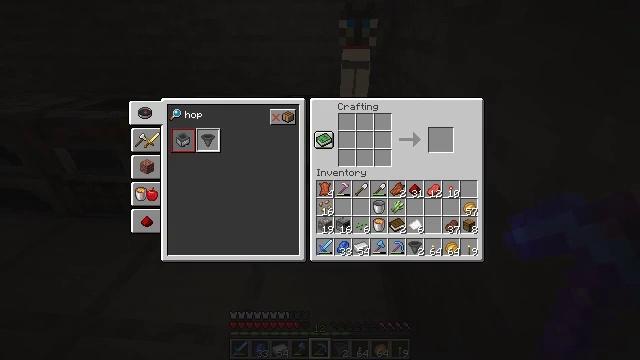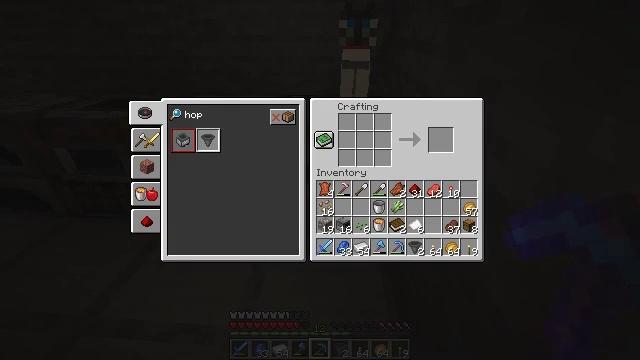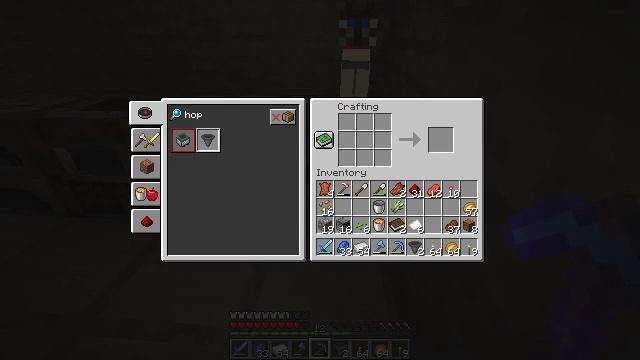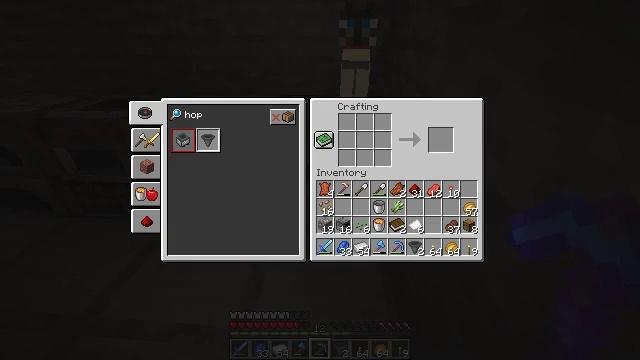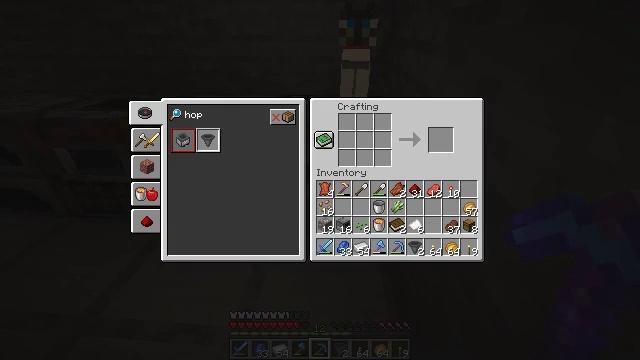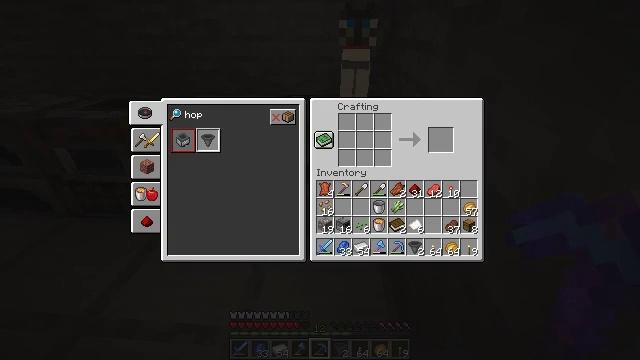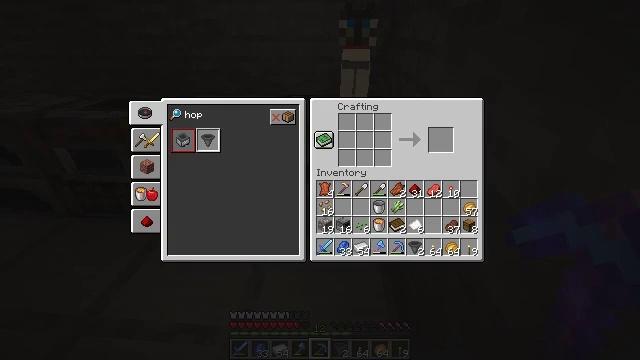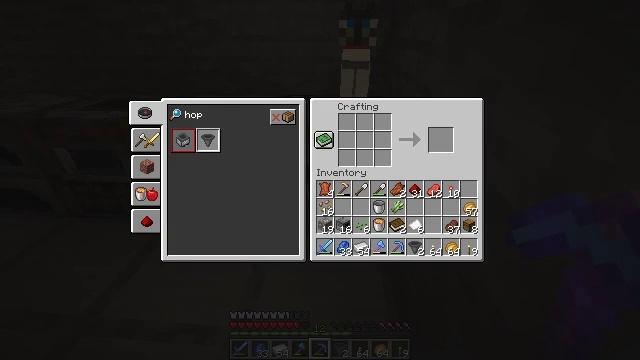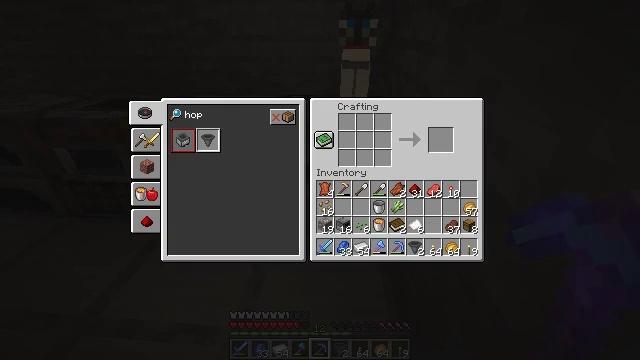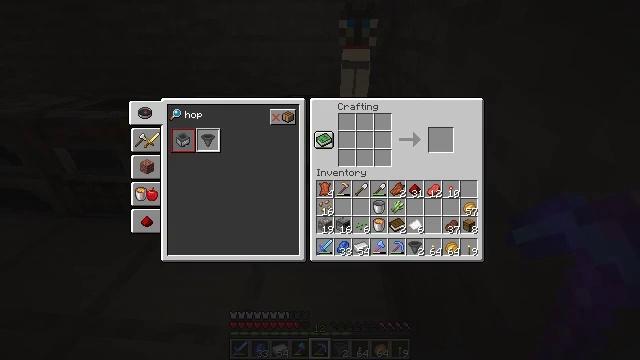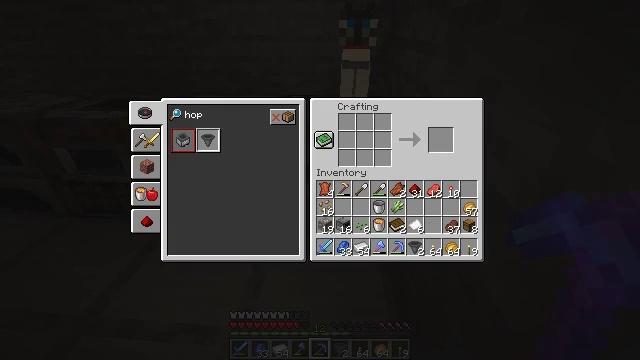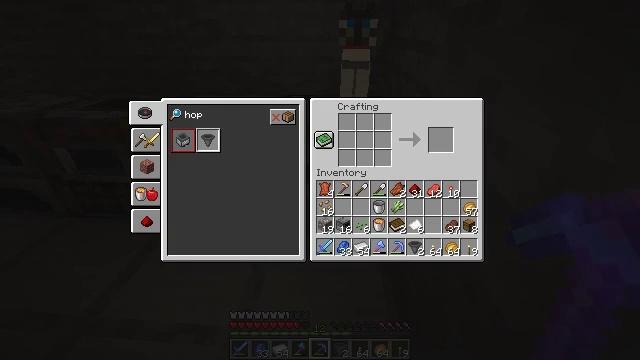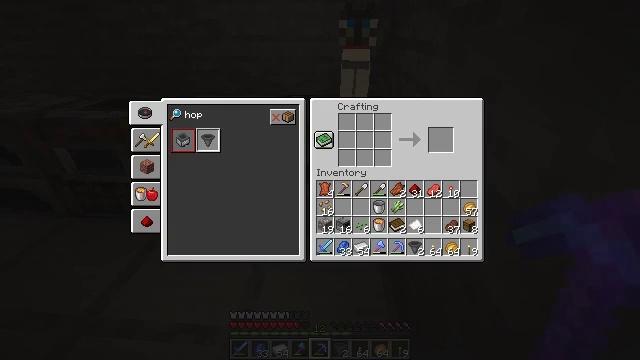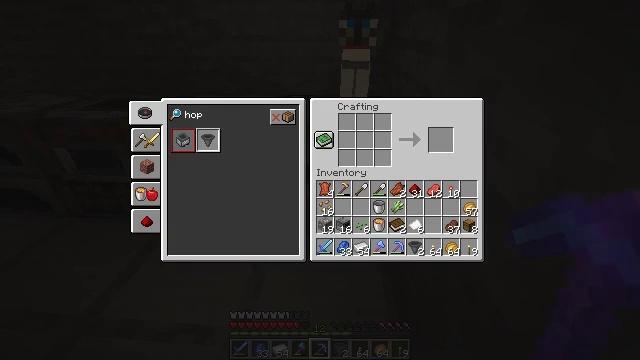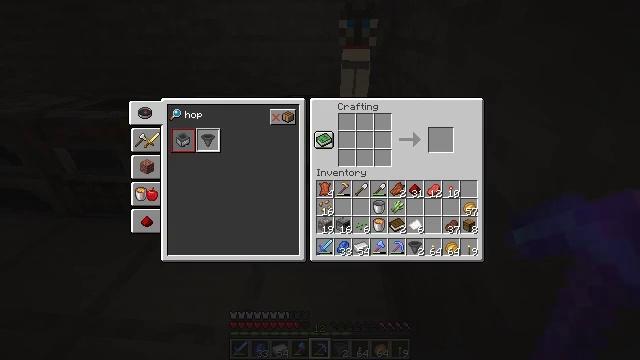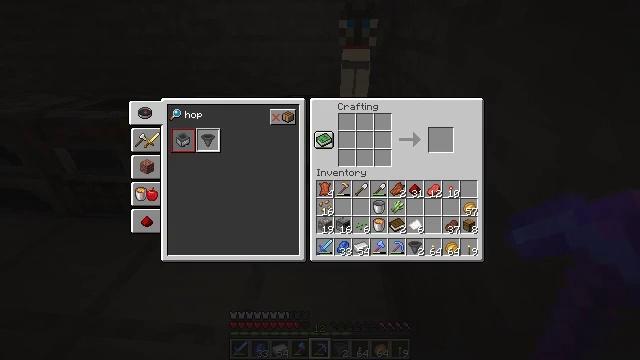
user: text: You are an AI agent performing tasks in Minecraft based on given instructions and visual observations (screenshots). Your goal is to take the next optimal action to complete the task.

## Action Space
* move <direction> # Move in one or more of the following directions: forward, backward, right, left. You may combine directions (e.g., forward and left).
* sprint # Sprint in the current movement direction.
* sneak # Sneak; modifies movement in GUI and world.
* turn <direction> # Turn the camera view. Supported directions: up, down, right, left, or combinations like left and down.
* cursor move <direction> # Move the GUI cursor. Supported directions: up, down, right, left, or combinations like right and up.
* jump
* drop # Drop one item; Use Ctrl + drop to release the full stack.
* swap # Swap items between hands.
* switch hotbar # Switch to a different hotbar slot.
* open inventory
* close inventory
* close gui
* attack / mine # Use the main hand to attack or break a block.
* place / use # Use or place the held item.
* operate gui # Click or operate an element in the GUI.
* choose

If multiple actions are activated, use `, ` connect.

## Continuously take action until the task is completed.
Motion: motion action
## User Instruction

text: Interact with the crafting table to craft a minecart.
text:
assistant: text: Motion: no_op
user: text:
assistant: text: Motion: no_op
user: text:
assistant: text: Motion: no_op
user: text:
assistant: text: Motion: no_op
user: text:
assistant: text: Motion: no_op
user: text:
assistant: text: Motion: no_op
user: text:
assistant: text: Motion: no_op
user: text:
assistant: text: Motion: no_op
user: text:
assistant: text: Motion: no_op
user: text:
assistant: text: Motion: no_op
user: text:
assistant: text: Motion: no_op
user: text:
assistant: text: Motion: no_op
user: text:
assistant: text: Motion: no_op
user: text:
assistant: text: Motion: no_op
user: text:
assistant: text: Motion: no_op
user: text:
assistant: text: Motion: no_op
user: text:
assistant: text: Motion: no_op
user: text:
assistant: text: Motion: no_op
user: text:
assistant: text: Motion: no_op
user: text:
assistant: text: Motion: no_op
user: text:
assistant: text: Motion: no_op
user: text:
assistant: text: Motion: no_op
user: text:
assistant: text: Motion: no_op
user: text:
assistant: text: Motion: no_op
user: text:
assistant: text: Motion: no_op
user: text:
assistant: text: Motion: no_op
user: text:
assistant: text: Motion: no_op
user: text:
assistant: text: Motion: no_op
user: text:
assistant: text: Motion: no_op
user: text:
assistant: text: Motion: no_op